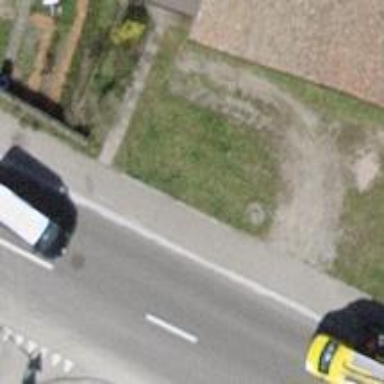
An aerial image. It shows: Asphalt sidewalk along the footway.